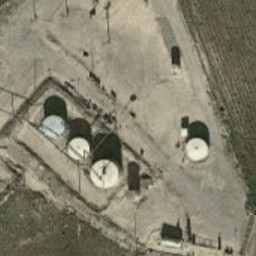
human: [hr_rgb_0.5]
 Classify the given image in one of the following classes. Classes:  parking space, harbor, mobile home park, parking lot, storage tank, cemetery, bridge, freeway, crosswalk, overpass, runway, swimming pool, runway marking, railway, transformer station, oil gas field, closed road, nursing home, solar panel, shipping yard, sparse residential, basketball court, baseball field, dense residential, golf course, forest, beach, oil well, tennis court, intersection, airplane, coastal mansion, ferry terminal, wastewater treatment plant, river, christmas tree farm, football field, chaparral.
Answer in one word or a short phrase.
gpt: storage tank